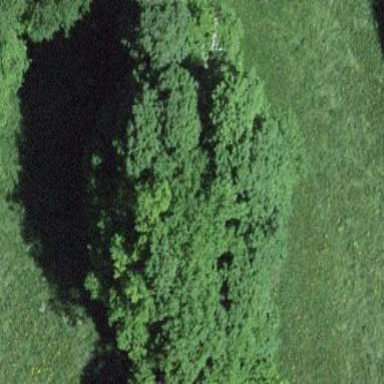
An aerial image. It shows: Forest area.